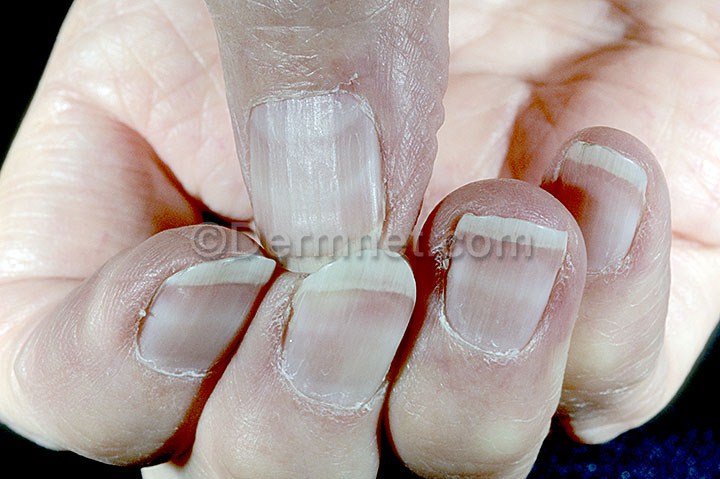
Disease: Nail Fungus and other Nail Disease